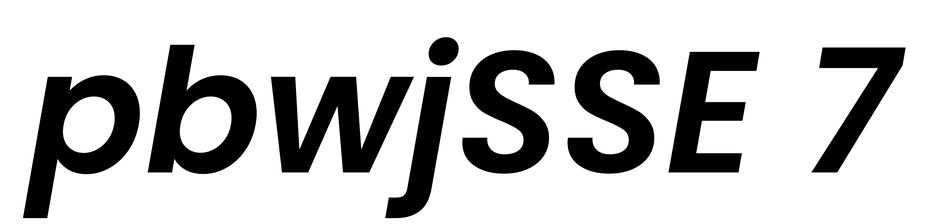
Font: Poppins-SemiBoldItalic